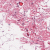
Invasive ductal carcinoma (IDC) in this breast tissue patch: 0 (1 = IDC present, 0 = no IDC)